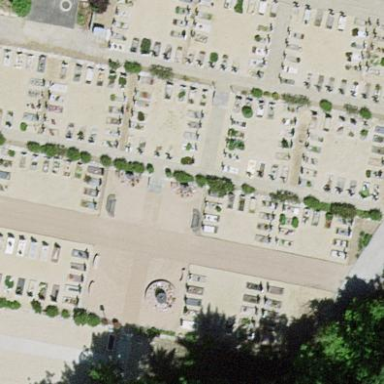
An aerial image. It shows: Graveyard.